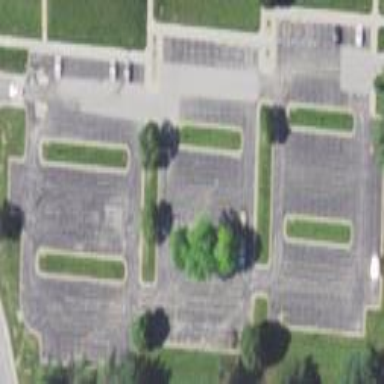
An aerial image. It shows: Parking area with surface.